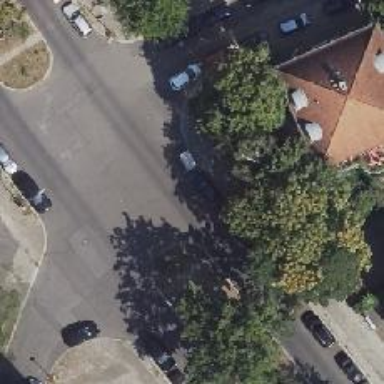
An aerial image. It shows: Smooth asphalt road in residential area.